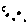
Label: circle